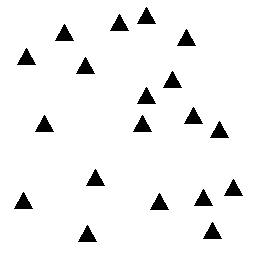
Squares: 0
Triangles: 19
Stars: 0
Total shapes: 19